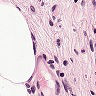
Metastatic tissue present: no